Question: I have the following simplified HTML/CSS which presents differently in Firefox v36 (when compared to IE v11 or Chrome v41).
'''
button {
border: 0;
padding: 0;
}
.pushbutton {
background-color: red;
position: relative;
left: 20px;
top: 20px;
width: 100px;
height: 100px;
margin-bottom: 20px;
}
.pushbutton button {
width: 80px;
height: 20px;
}
.pushbutton button span {
position: absolute;
left: 0px;
top: 0px;
font-size: 8pt;
}
'''
'''
<div class="pushbutton">
<button type="button">
<span>TopLeft</span>
</button>
</div>
<div class="pushbutton">
<button type="button">
<span>TopLeft</span>
</button>
</div>
'''
In Firefox v36 the result is the following:

I have experimented with it and found that adding either of the following will resolve the issue:
'''
.pushbutton button {
display: block;
}
'''
or:
'''
.pushbutton button {
position: absolute;
}
'''
I would however like to understand why this is happening and what is the best way to handle this thats compatible across browsers (including old ones!)
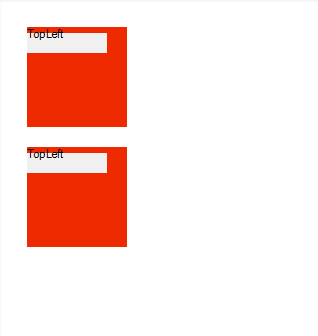
Answer: 'button {vertical-align: top;}' should solve your problem. The buttons are 'inline-block' elements and the initial value of the 'vertical-align' property is 'baseline' which causes the gap in your red box.